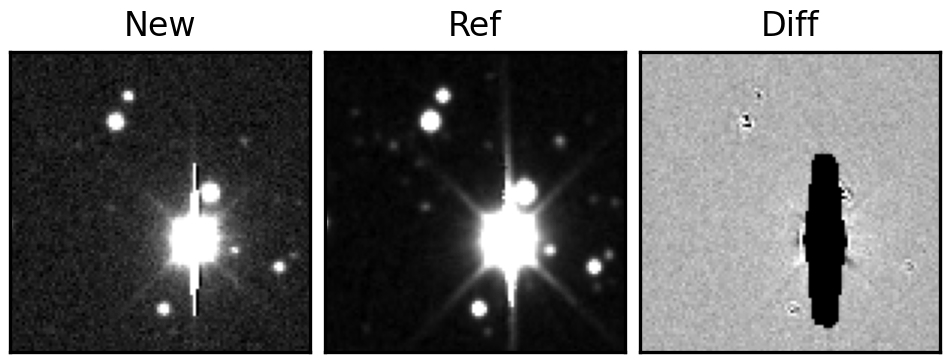
Label: bogus